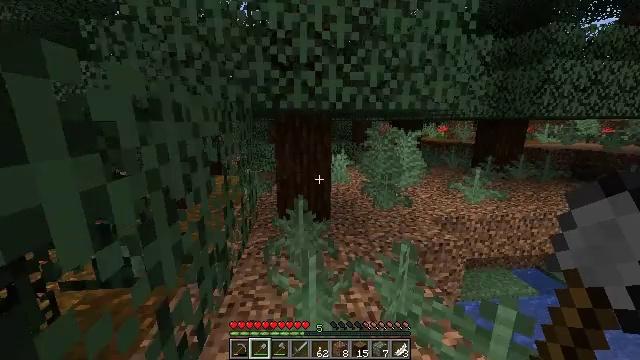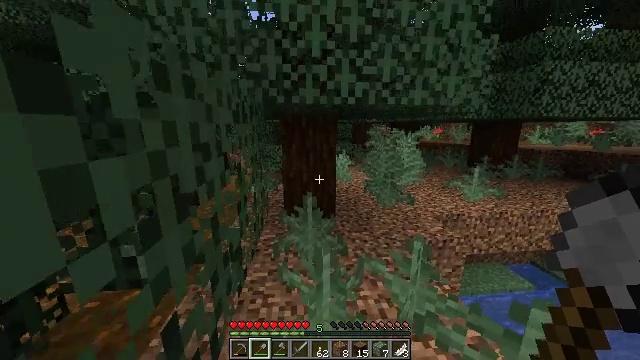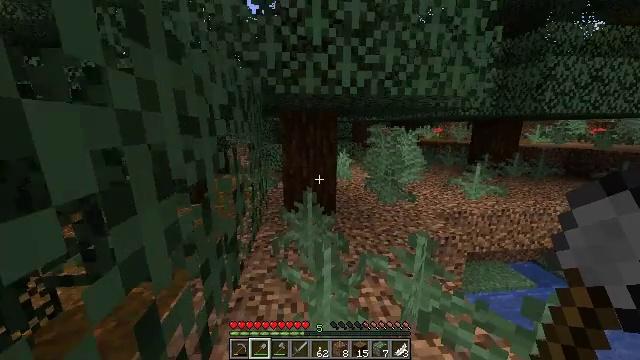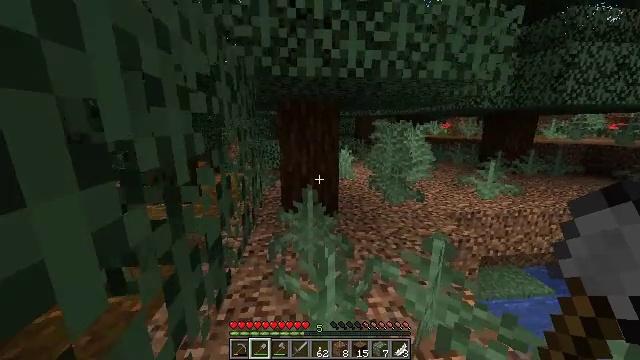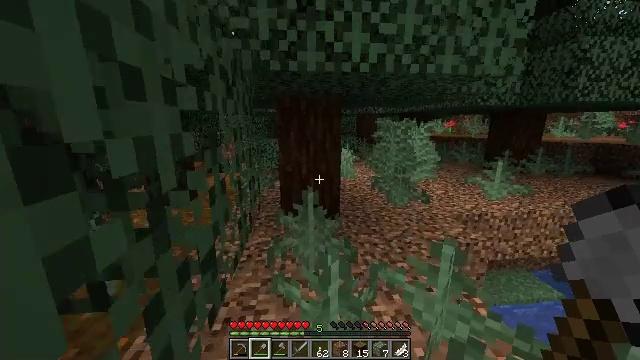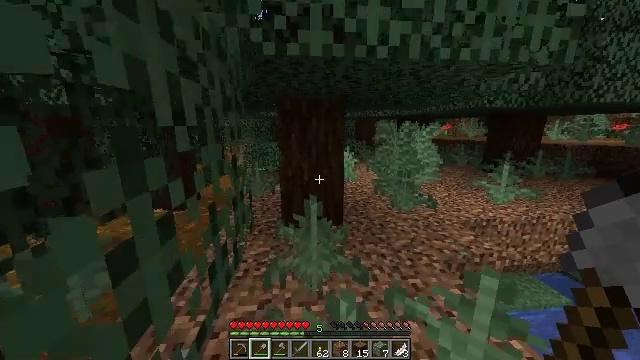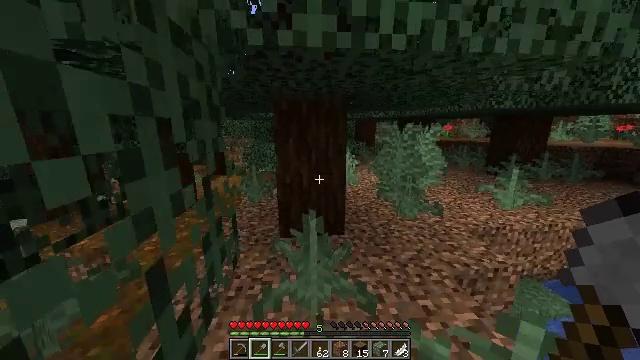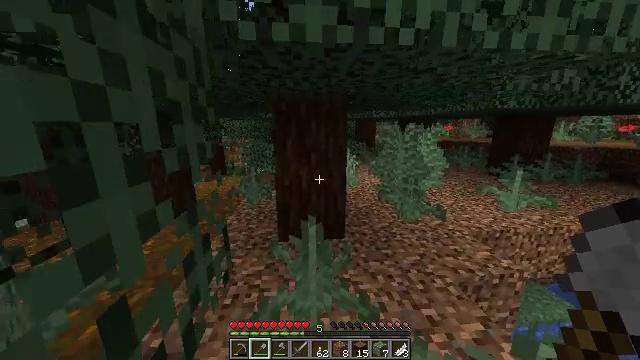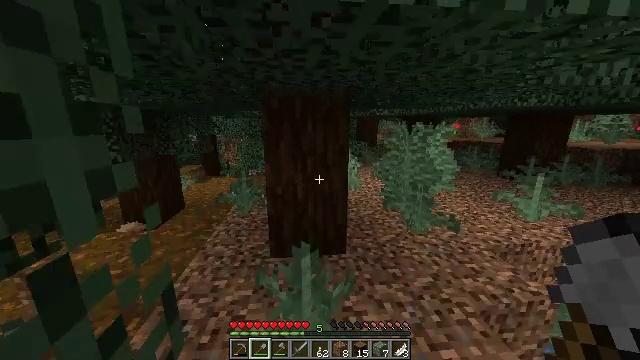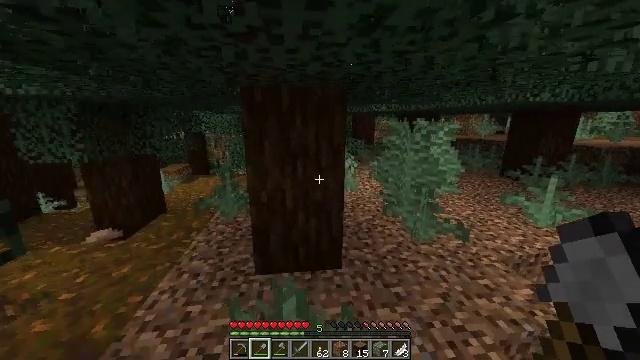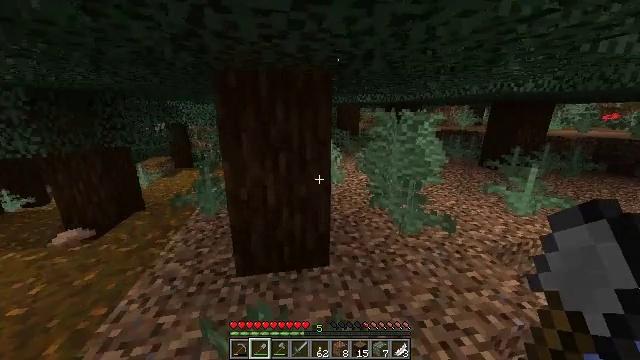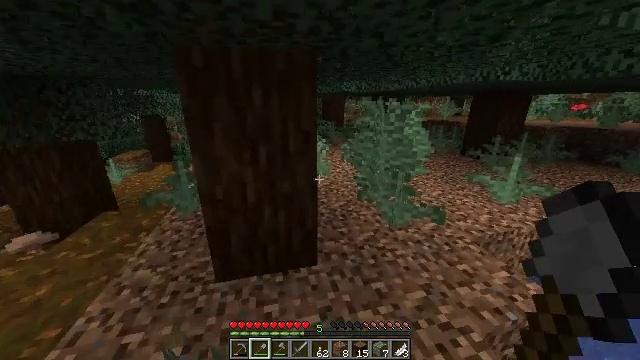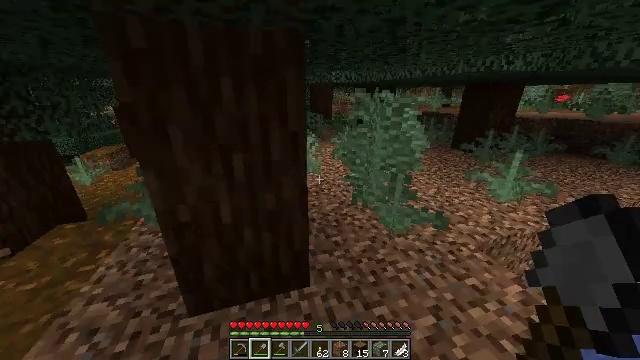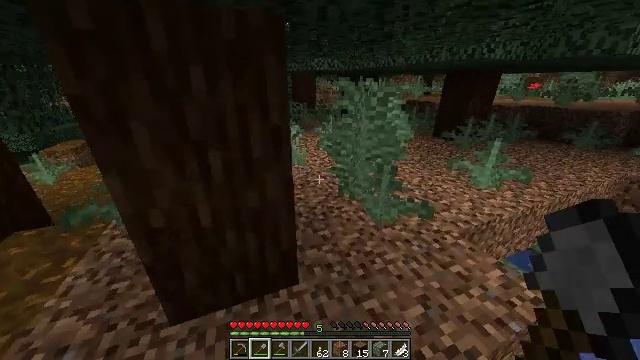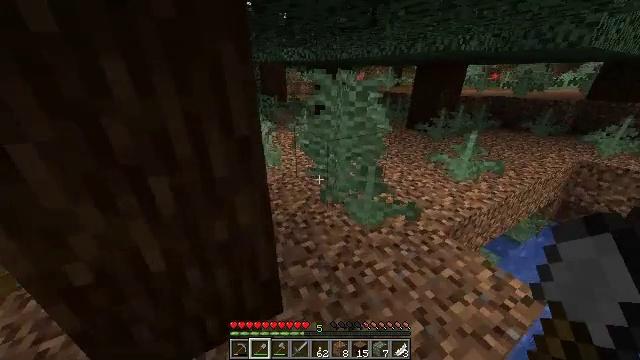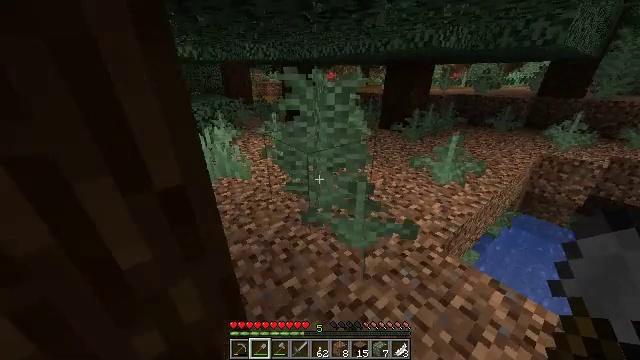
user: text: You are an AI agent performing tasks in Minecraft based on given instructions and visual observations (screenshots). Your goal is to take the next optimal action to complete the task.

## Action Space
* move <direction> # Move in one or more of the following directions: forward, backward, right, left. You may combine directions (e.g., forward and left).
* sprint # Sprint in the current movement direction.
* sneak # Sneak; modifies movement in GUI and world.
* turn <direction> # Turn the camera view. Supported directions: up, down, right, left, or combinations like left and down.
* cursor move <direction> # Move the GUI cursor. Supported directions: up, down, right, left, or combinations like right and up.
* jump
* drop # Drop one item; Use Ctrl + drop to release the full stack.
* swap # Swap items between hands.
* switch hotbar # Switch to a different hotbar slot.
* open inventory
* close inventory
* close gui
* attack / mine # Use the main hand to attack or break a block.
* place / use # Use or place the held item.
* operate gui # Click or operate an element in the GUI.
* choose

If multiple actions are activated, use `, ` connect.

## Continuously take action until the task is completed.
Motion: motion action
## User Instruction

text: Harvest sweet berries by mining the bush.
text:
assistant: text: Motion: move forward, sprint, jump
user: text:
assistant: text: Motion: move forward, sprint
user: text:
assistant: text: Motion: move forward, sprint
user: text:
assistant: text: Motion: move forward, sprint
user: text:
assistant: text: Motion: move forward, sprint
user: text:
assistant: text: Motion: move forward, sprint
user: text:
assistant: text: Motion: move forward, sprint
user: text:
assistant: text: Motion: move forward, sprint
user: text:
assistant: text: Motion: move forward, sprint, turn right
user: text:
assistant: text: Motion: move forward, sprint, turn right and down
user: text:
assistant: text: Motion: move forward, sprint, turn right and down
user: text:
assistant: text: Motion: move forward, sprint, turn right and down
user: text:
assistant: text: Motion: move forward, sprint, turn right and down
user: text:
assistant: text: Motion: move forward, sprint, turn right and down
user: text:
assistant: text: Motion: move forward, sprint, turn right
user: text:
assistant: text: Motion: move forward, sprint, turn right and up
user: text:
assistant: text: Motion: move forward, sprint, turn right and up
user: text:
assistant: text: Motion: move forward, sprint, turn up
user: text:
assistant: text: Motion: move forward, sprint, turn up
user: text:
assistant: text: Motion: move forward, sprint
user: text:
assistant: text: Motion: move forward, sprint, turn right
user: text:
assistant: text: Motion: move forward, sprint, turn right and up
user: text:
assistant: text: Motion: move forward, sprint, turn right
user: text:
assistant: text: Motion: move forward, sprint, turn right
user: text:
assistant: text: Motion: move forward, sprint, turn right
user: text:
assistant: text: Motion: move forward, sprint, turn right
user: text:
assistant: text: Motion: move forward, sprint, turn right
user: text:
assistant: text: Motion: move forward, sprint, turn right
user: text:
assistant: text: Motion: move forward, sprint, turn right
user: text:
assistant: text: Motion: move forward, sprint, turn right